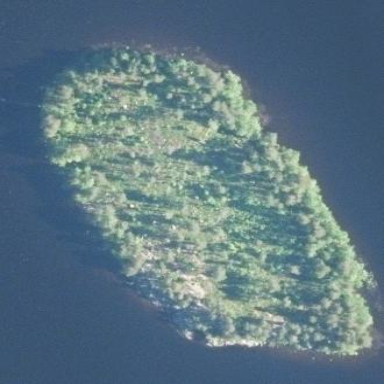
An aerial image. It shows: Islet covered with woodland.